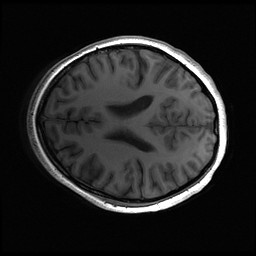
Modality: inplaneT1
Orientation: axial